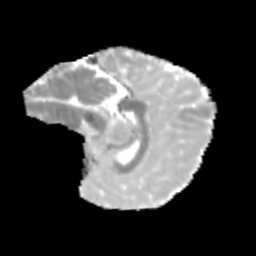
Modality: MD
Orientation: sagittal
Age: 11
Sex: female
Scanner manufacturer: siemens
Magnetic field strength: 3 T
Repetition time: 3.8 s
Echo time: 0.07 s